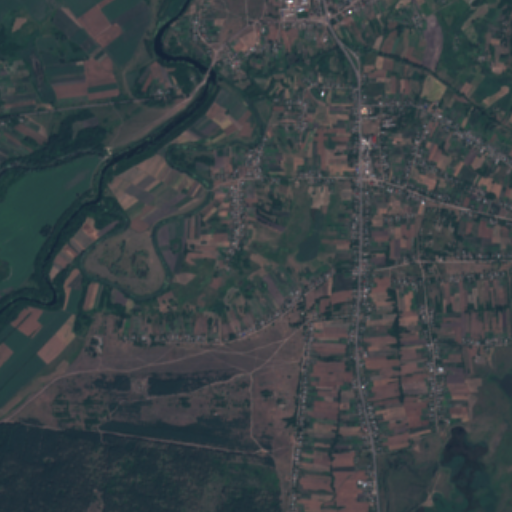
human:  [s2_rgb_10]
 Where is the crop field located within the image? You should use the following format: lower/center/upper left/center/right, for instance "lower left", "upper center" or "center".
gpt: The crop field is located in the upper left of the image.
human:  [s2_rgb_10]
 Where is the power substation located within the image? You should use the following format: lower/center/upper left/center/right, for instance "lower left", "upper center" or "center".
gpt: The power substation is located in the lower right of the image.
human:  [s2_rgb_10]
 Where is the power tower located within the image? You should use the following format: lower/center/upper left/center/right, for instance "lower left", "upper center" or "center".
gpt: The power tower is located in the lower right of the image.
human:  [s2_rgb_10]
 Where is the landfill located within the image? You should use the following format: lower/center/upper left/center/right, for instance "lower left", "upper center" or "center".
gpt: There is no landfill in the image.